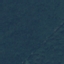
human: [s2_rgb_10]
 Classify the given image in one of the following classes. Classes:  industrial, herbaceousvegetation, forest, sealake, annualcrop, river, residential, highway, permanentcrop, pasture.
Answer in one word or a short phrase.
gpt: Forest